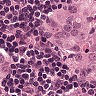
Metastatic tissue present: yes